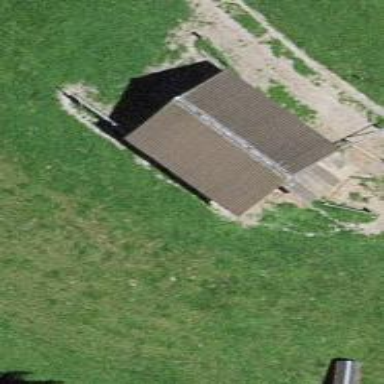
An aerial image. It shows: Farm auxiliary building.